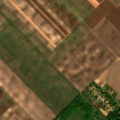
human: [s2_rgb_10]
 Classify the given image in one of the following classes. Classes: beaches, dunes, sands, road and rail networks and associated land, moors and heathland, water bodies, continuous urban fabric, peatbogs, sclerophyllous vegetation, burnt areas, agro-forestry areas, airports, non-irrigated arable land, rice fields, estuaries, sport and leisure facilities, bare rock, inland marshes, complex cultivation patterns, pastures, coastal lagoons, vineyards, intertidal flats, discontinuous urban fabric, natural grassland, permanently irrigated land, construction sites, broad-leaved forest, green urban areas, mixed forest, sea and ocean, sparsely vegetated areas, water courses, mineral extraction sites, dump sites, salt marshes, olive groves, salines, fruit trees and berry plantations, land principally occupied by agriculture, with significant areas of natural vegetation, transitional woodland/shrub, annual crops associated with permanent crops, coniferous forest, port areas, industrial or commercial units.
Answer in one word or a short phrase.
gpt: industrial or commercial units, non-irrigated arable land